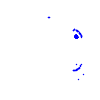
Particle: kaon